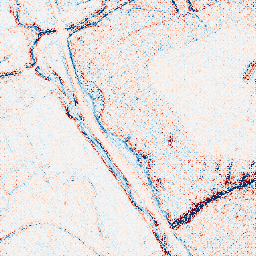
Category: edge_preserving
Decomposition family: bilateral
Decomposition parameters: d: 9
sigma_color: 75
sigma_space: 50
Upsampling method: regularized
Upsampling parameters: scale: 2
lambda_reg: 0.1
Upsampling scale: 2